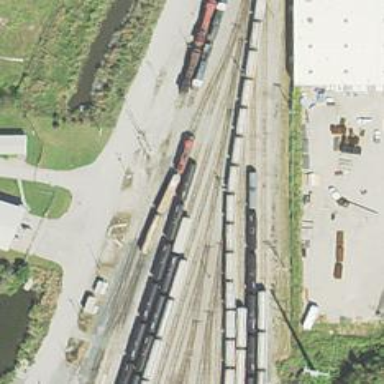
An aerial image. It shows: Railway yard used for servicing trains.